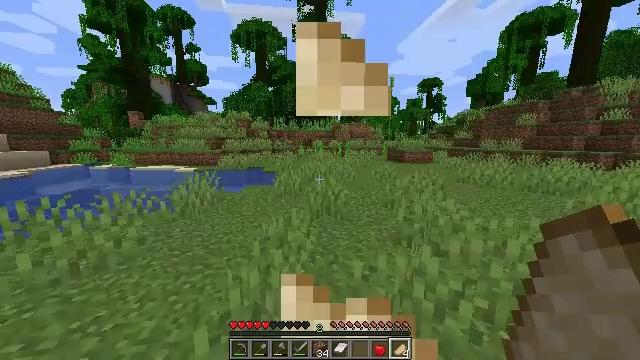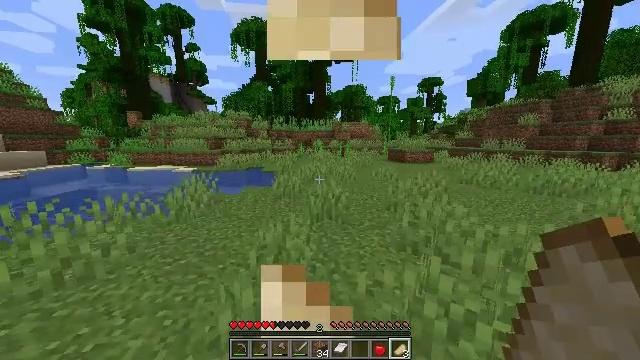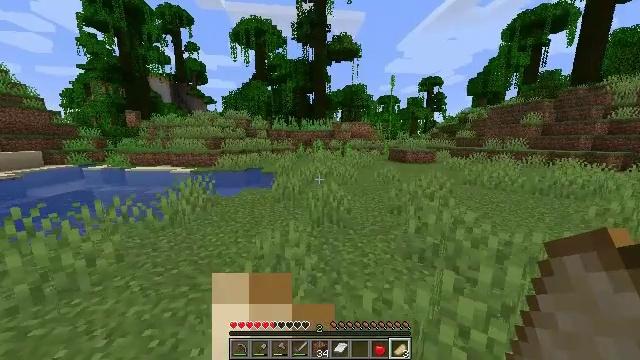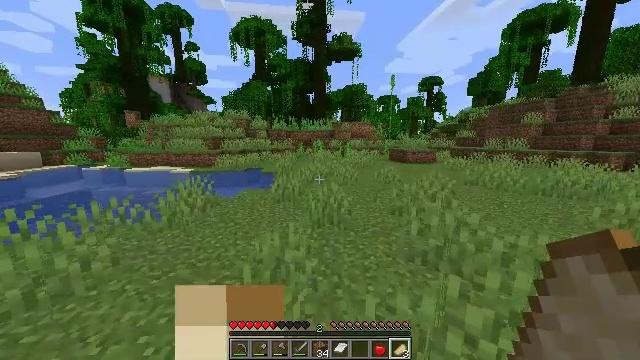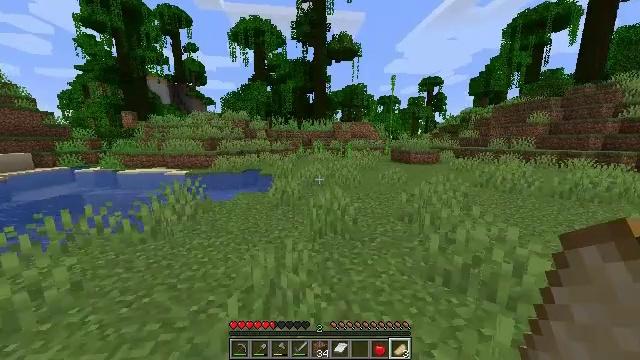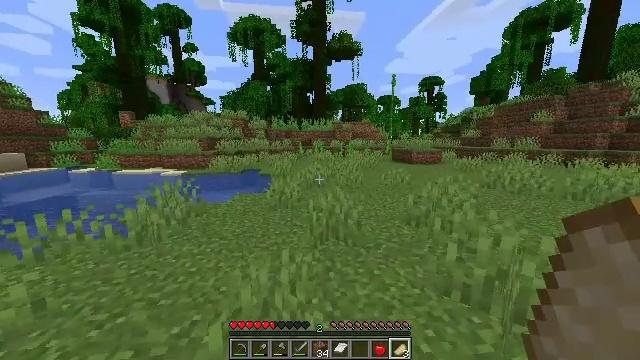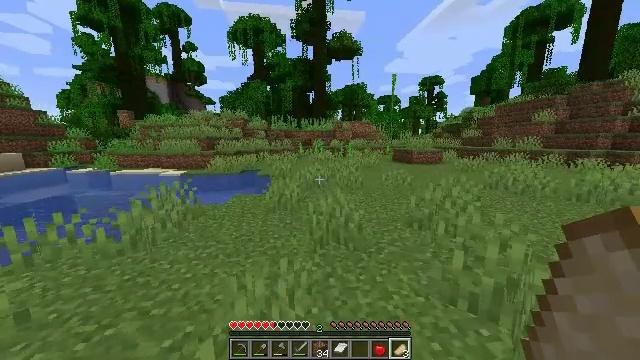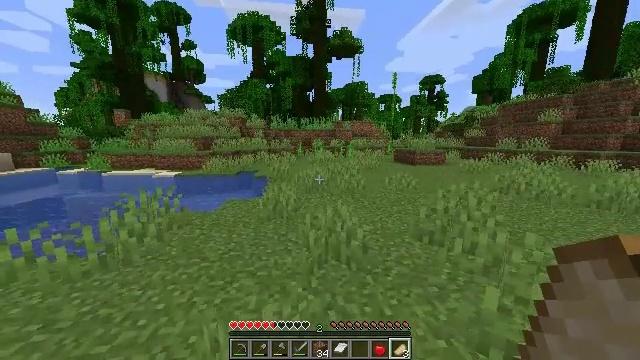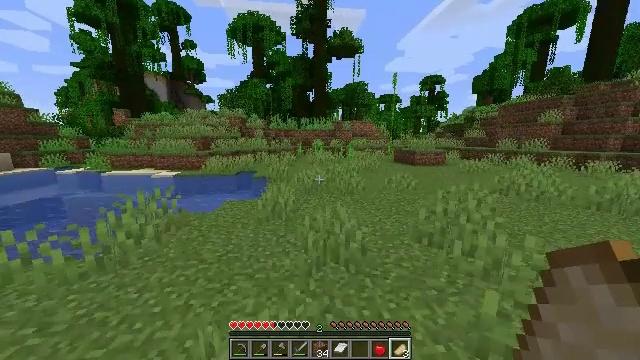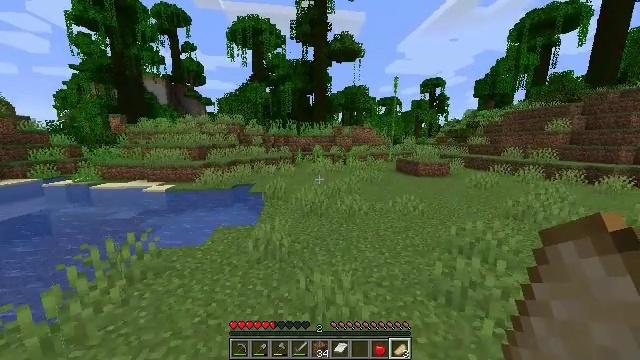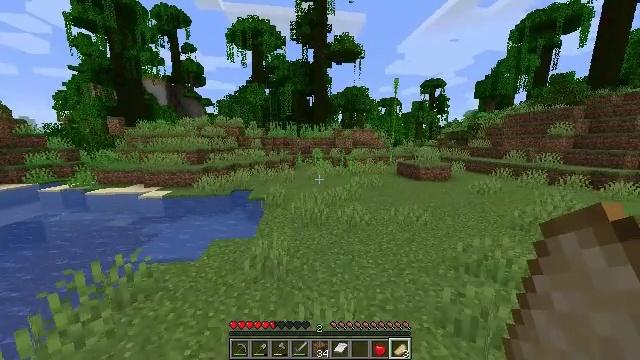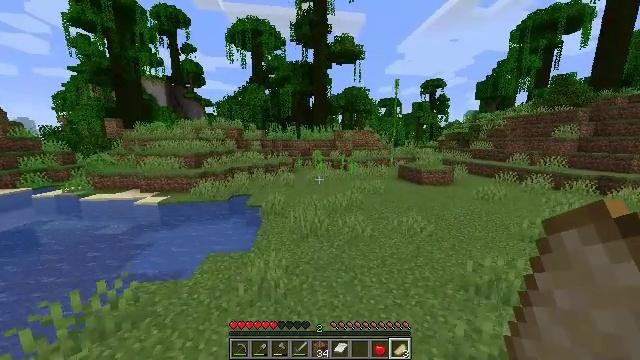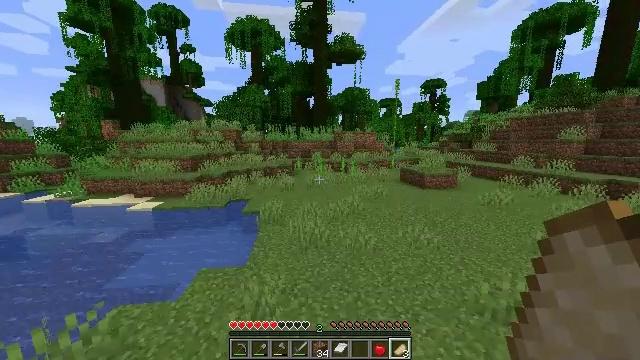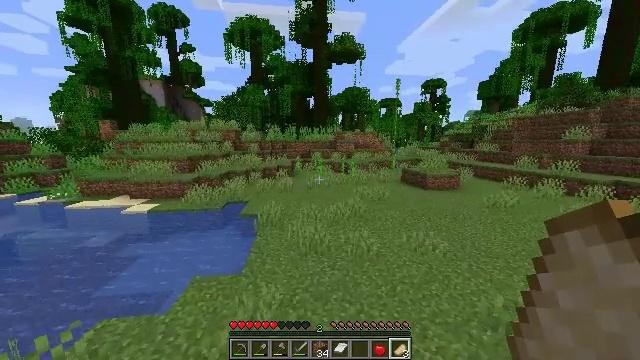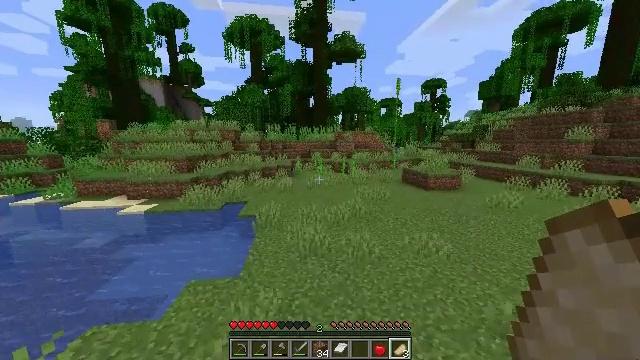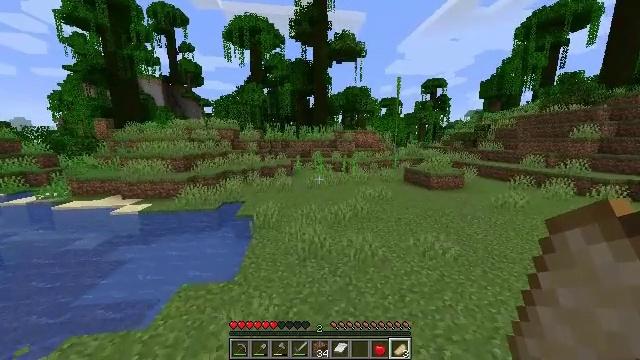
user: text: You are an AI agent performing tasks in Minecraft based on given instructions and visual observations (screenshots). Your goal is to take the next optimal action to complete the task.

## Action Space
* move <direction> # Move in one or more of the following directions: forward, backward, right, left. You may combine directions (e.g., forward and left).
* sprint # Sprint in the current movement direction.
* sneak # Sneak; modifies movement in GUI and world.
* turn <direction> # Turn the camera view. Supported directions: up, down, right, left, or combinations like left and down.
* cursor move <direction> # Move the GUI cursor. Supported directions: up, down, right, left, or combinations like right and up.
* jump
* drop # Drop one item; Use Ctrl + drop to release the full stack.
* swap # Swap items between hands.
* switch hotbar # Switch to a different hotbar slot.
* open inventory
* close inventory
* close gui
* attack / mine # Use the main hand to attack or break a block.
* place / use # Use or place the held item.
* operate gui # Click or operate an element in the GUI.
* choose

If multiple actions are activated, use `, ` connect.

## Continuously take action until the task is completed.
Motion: motion action
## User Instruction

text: Collect clay by holding down the left mouse button.
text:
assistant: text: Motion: move forward, use / place
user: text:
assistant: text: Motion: move forward, use / place
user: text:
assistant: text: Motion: move forward, sprint
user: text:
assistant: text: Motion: move forward, sprint
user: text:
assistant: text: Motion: move forward, sprint
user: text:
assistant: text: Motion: move forward, sprint
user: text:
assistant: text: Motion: move forward, sprint
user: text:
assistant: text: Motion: move forward, sprint, jump
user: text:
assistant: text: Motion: move forward, sprint, jump
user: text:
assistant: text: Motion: move forward, sprint, jump
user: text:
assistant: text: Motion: move forward, sprint, jump
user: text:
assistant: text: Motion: move forward, sprint, jump
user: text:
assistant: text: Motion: move forward, sprint, jump
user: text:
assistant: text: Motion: move forward, sprint, jump
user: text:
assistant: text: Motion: move forward, sprint, jump
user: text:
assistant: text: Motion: move forward, sprint, jump
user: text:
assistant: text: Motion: move forward, sprint, jump
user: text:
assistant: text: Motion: move forward, sprint, jump
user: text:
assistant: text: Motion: move forward, sprint, jump
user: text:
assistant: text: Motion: move forward, sprint, jump
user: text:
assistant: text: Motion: move forward, sprint, jump
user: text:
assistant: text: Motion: move forward, sprint, jump
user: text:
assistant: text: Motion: move forward, sprint, jump
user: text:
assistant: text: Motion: move forward, sprint, turn left, jump
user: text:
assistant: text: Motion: move forward, sprint, turn left and down, jump
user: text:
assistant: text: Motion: move forward, sprint, turn left and down, jump
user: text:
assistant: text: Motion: move forward, sprint, turn left, jump
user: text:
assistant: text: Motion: move forward, sprint, turn left, jump
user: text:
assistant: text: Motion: move forward, sprint, turn left, jump
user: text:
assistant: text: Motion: move forward, sprint, turn left, jump